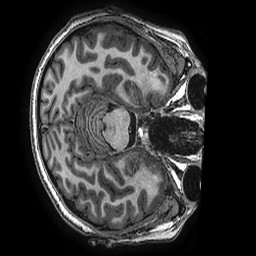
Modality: T1w
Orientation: axial
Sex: female
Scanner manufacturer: ge
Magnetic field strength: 3 T
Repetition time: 0.00766 s
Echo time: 0.003476 s